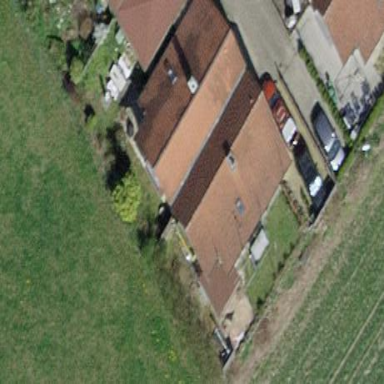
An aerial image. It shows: Semi-detached house.